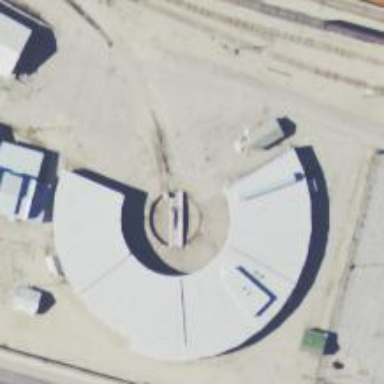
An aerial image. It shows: Building that serves as railway roundhouse.